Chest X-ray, AP view. Patient: 64 years old, sex M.
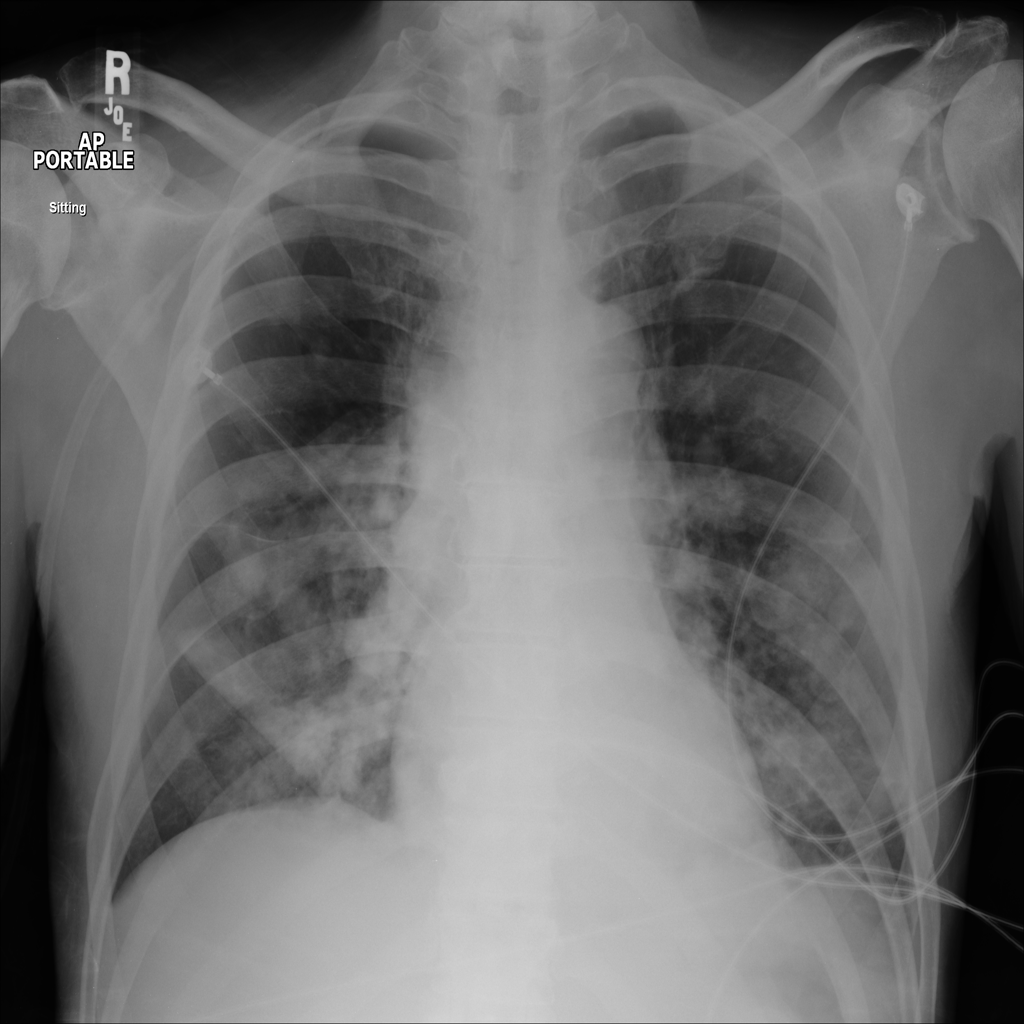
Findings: Nodule, Pneumothorax